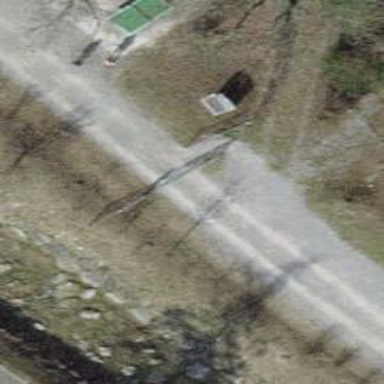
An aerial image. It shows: Path with fine gravel surface.